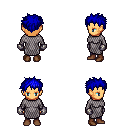
a pixel art fantasy rpg character, female body template, human, tanned skin, chain mail, magenta pants, blue bedhead hairstyle, metal gloves, brown shoes, four views (front, back, left, right), 2x2 character sprite sheet, small pixel art, hard edges, no anti-aliasing